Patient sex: M
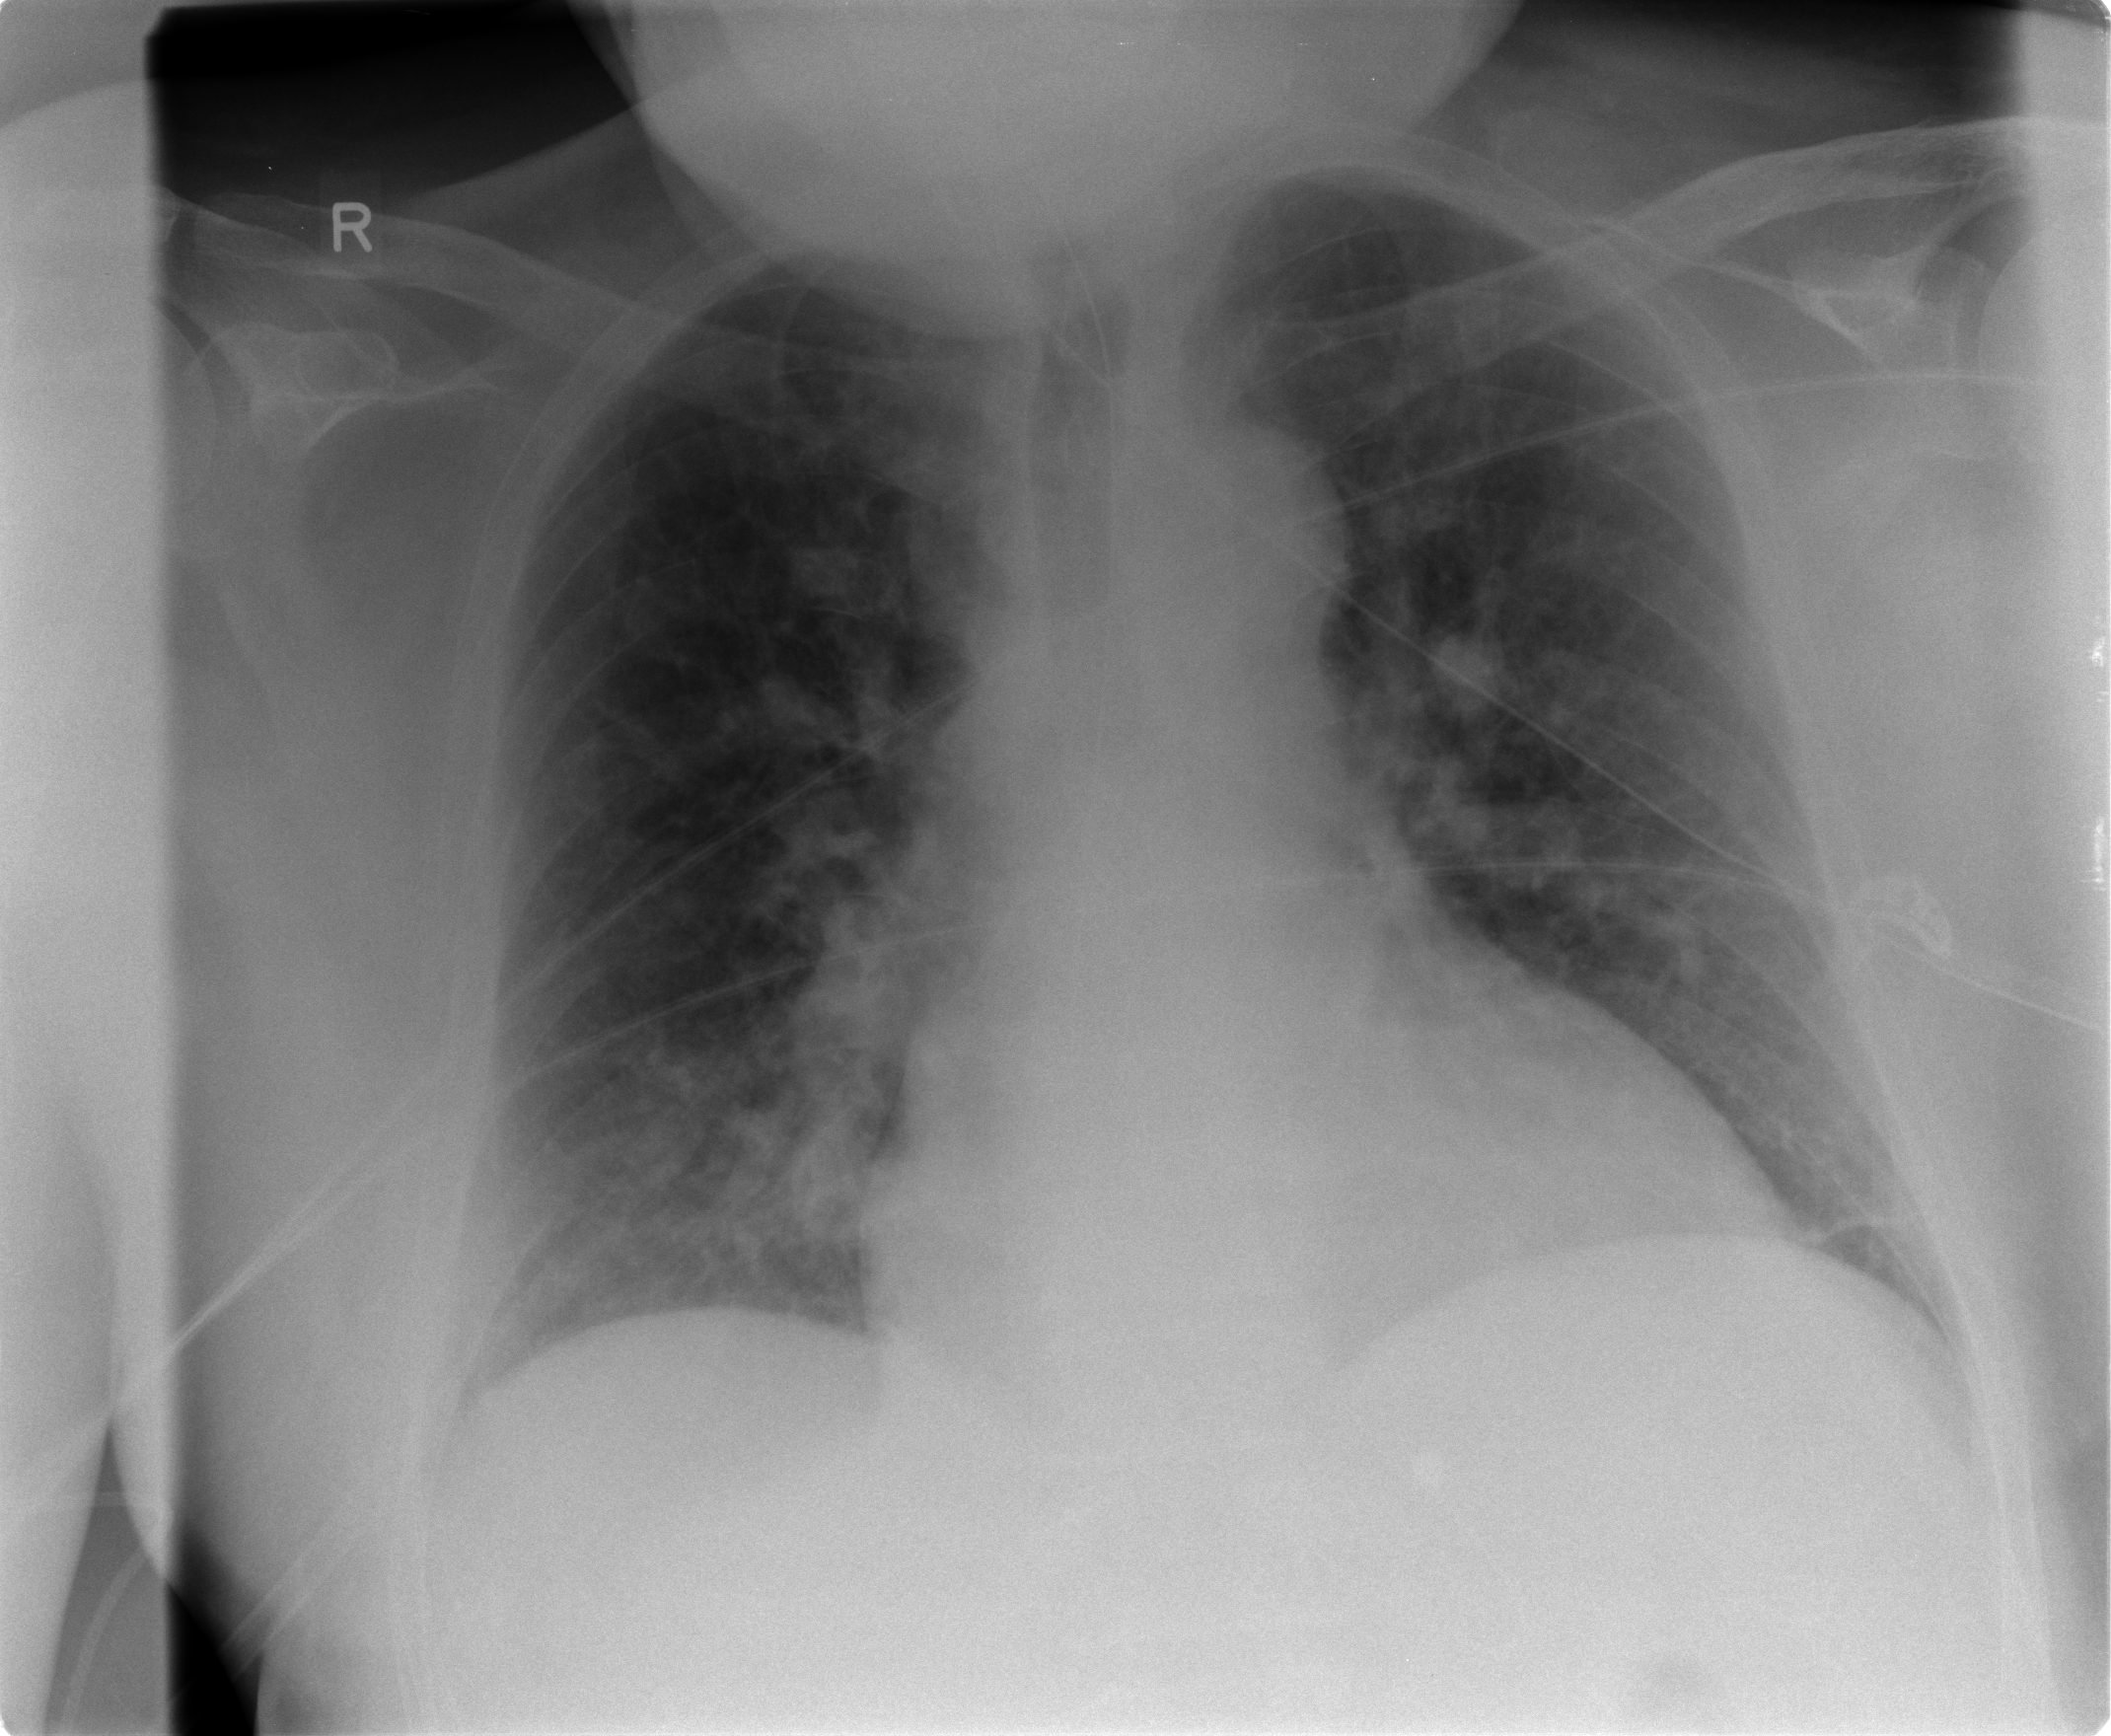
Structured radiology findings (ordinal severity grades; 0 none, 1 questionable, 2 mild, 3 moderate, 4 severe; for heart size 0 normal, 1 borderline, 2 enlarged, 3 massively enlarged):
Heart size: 2
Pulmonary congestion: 2
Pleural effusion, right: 1
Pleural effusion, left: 0
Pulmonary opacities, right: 2
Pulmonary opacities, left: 2
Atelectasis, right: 2
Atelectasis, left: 2